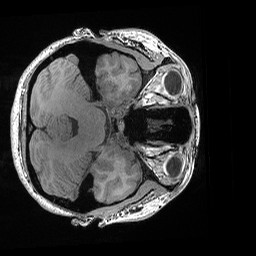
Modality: T1w
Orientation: axial
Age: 21
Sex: female
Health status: healthy
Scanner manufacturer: siemens
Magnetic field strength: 3 T
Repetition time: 0.02 s
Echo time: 0.00492 s